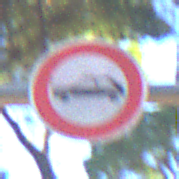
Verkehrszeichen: VerbotPersonenkraftwagen
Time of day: MorningAfternoon
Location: Outdoor (Suburban)
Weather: Clear
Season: NotSpecified
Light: Natural